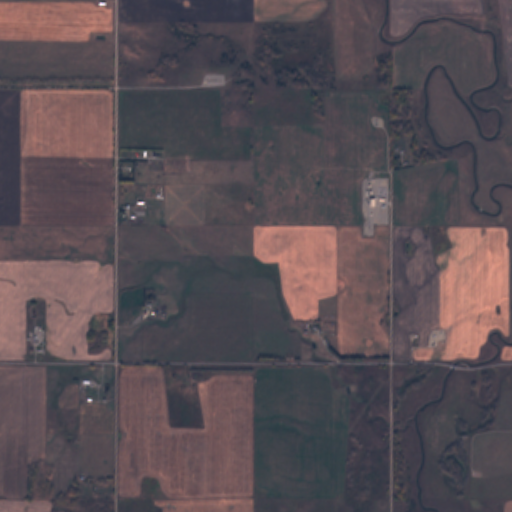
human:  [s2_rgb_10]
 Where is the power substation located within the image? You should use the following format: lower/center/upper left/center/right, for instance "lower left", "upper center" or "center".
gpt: The power substation is located in the center right of the image.
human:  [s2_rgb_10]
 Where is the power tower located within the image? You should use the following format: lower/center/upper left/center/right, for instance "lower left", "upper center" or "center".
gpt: The power tower is located in the lower right of the image.
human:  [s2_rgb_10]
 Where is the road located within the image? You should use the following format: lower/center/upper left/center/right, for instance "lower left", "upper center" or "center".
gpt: There is no road in the image.